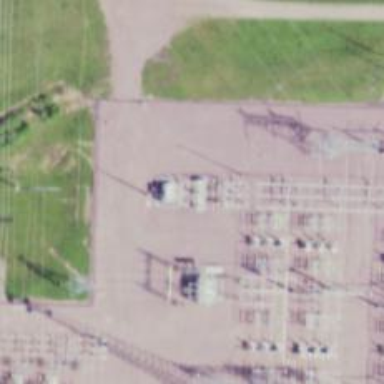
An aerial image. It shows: Switch used for power control.